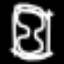
Label: hourglass